Question: My apps target name is Mei Tu Xiao Bao Gao but the bundle identifier is set to net.phor._____
I cannot edit the bundle identifier. My app is only for Chinese. How do I set bundle ID correctly?

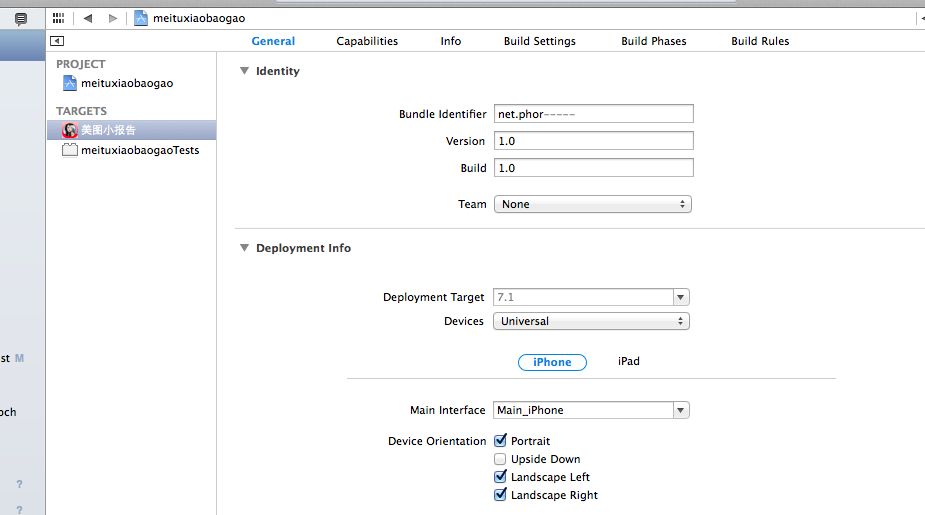
Answer: Bundle ID should not be localized according to <URL>:
> The bundle ID string must be a uniform type identifier (UTI) that contains only alphanumeric (A-Z,a-z,0-9), hyphen (-), and period (.) characters. The string should also be in reverse-DNS format.
So Xcode prevents this.